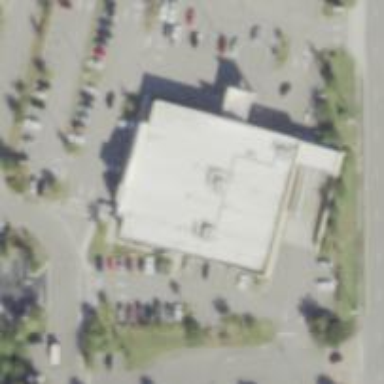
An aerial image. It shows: Building.